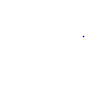
Particle: proton